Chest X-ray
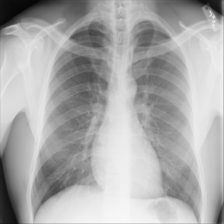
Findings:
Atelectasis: negative
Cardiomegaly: negative
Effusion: negative
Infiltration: negative
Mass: negative
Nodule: negative
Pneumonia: negative
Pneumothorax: negative
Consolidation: negative
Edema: negative
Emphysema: negative
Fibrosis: negative
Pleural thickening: negative
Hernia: negative